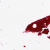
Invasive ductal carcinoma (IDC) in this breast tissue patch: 0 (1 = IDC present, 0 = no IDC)